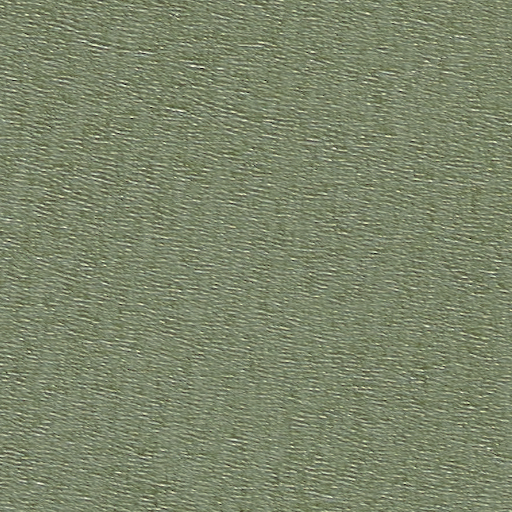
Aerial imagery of bar in Alaska named Indian Rock containing only unknown